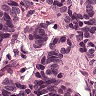
Metastatic tissue present: yes